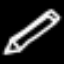
Label: pencil